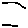
Label: hexagon